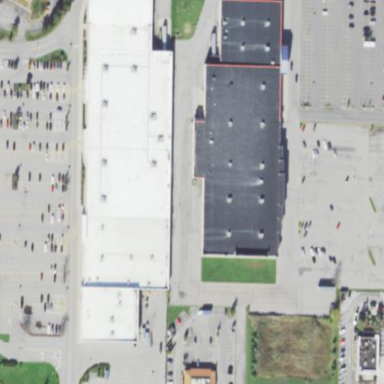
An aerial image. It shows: Retail area.